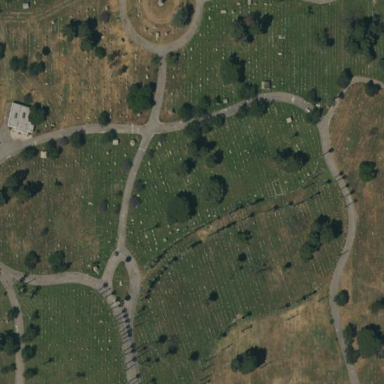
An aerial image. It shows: Cemetery.